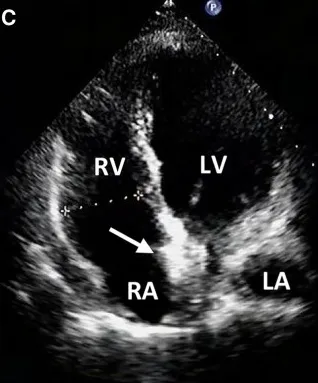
Percutaneous redeployment of the ASO device. The occluder was located in the middle of the atrial septum.
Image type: radiology (ultrasound)